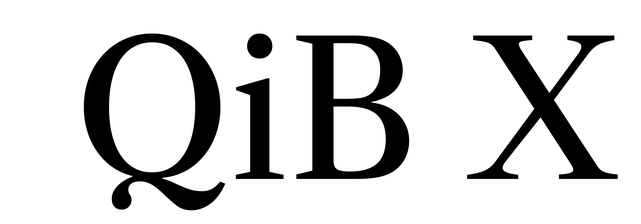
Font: LibreCaslonText_Regular